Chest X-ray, PA view. Patient: 20 years old, sex M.
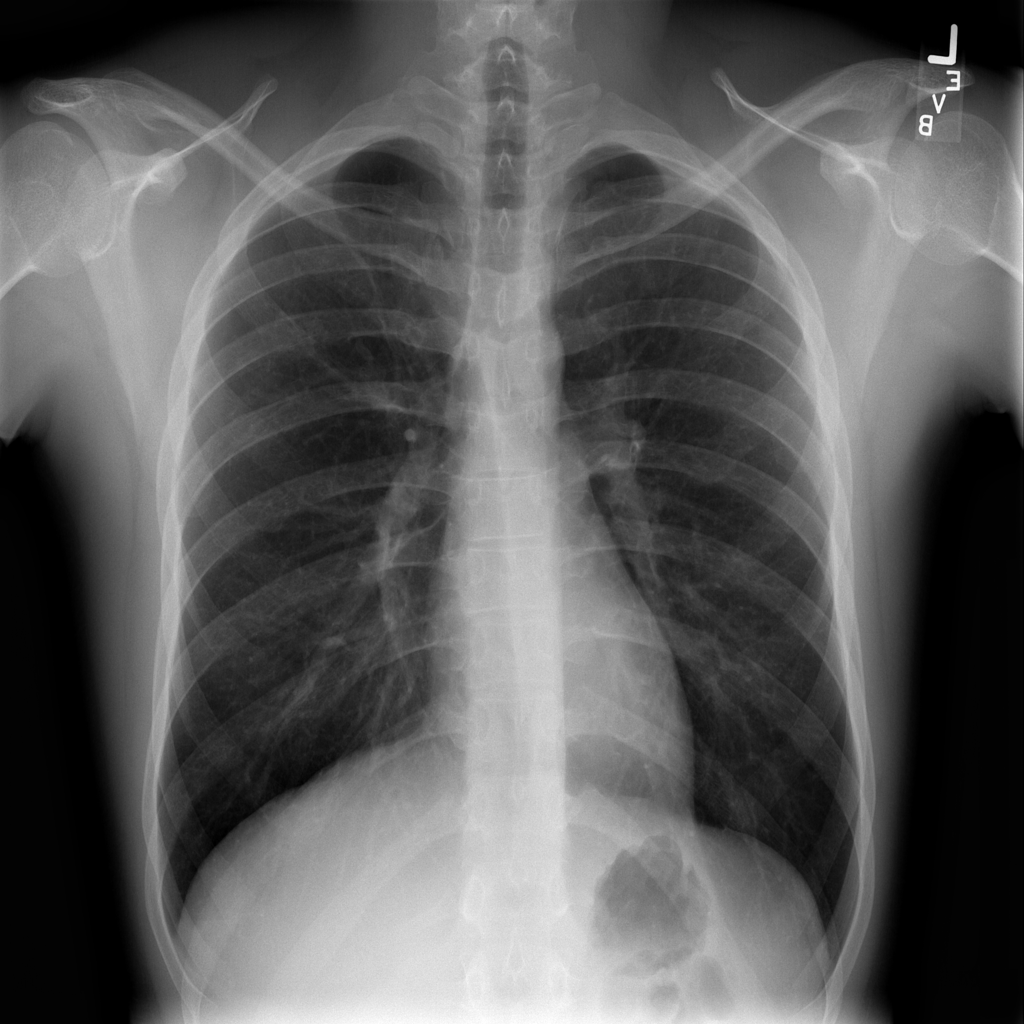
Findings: No Finding